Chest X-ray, AP view. Patient: 63 years old, sex F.
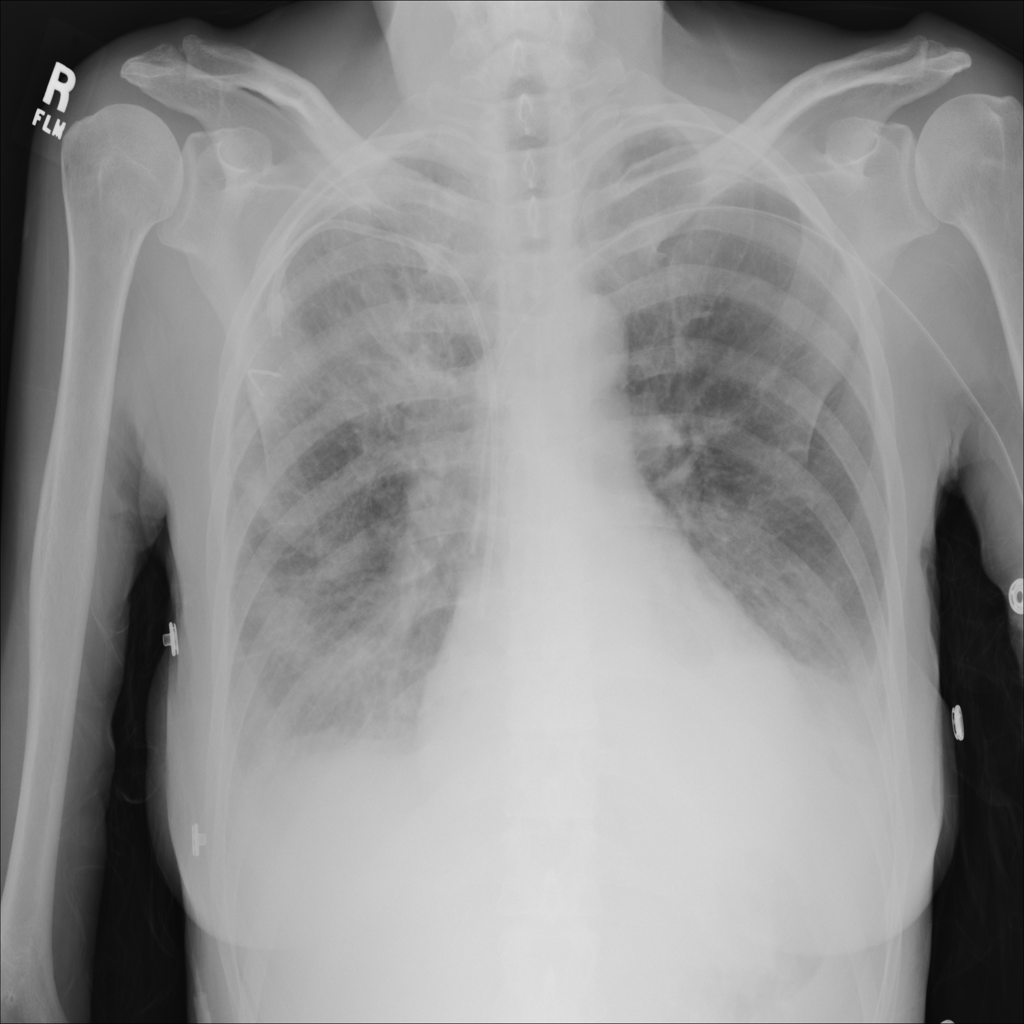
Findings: Effusion